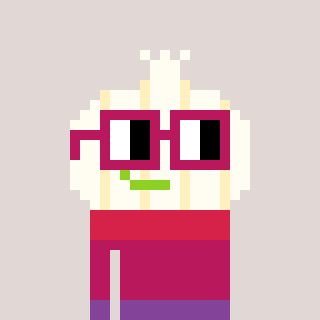
a pixel art character with square dark red glasses, a garlic-shaped head and a bege-colored body on a warm background